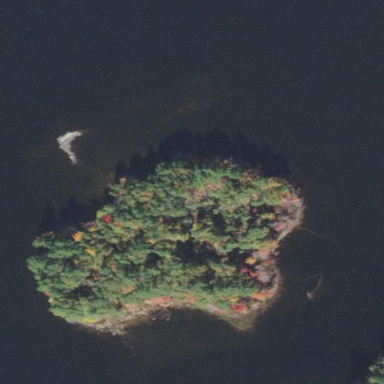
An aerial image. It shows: Islet.